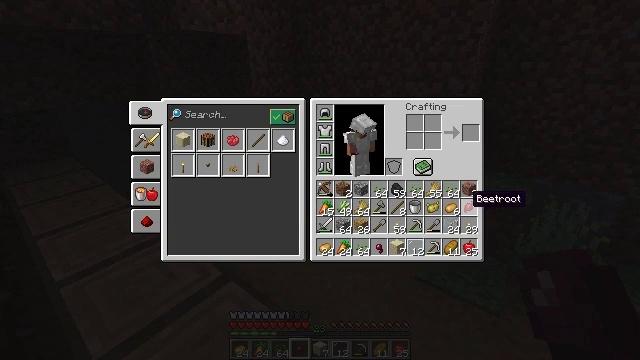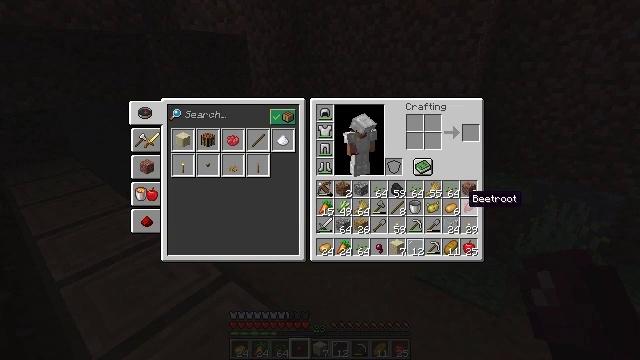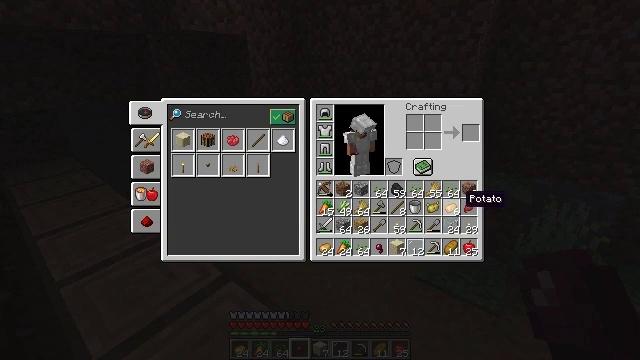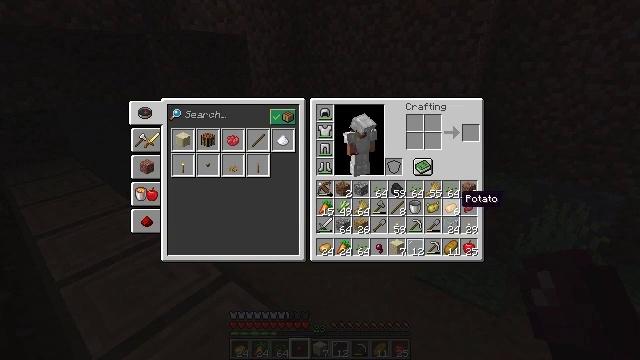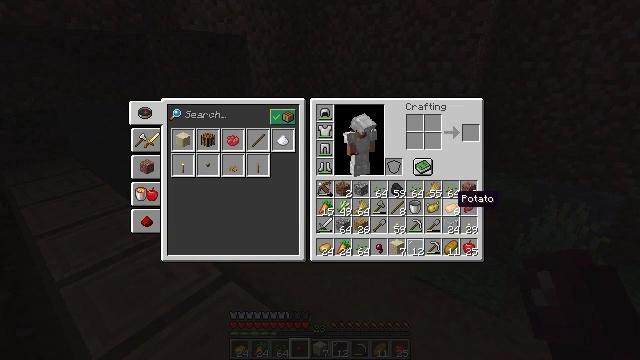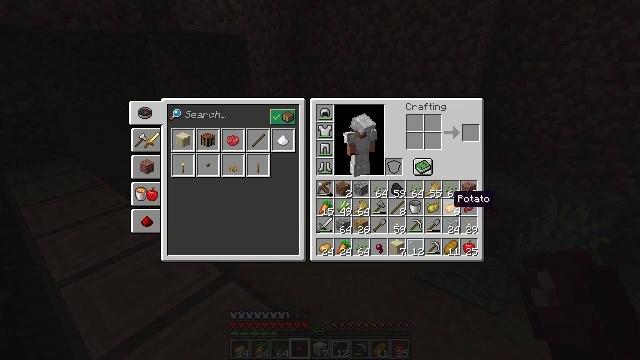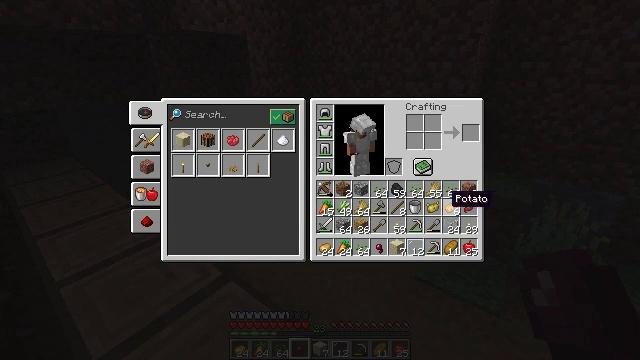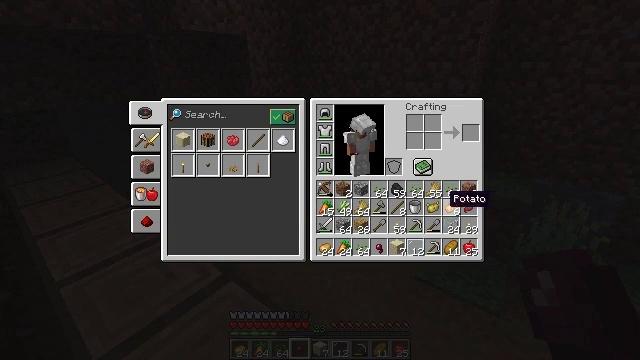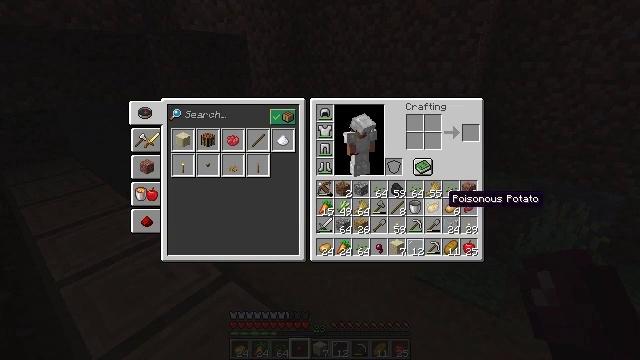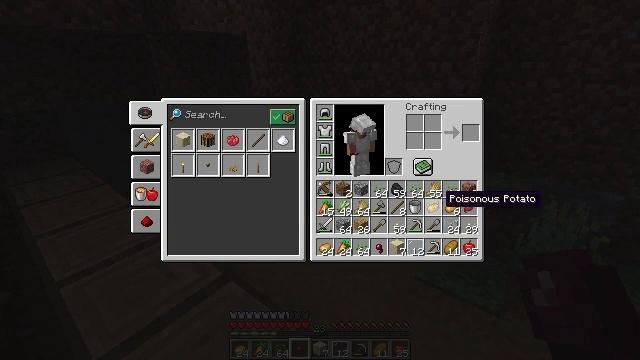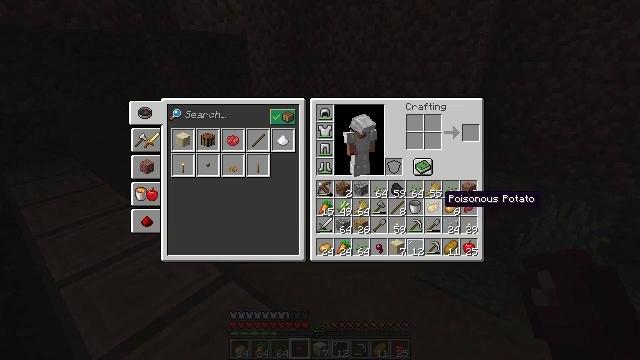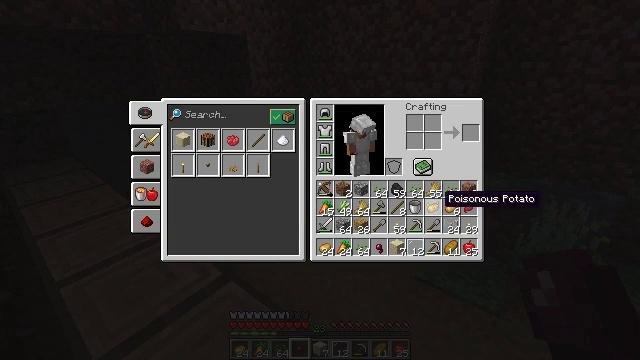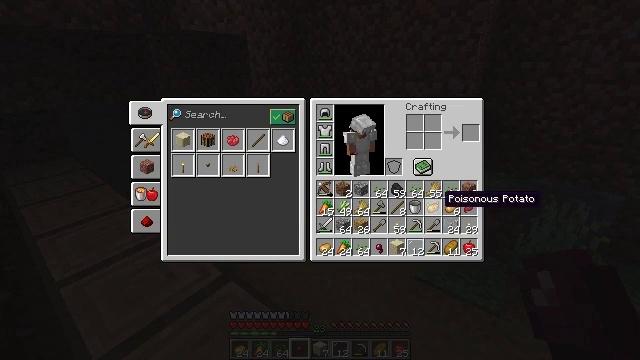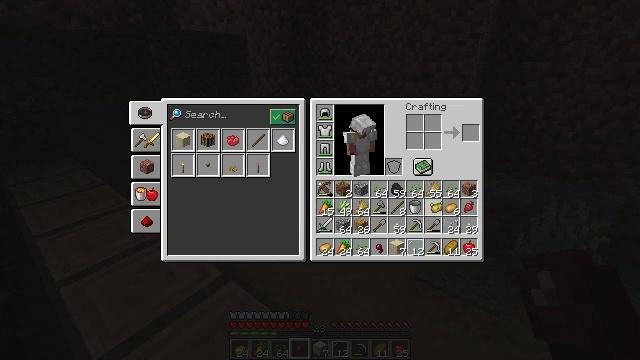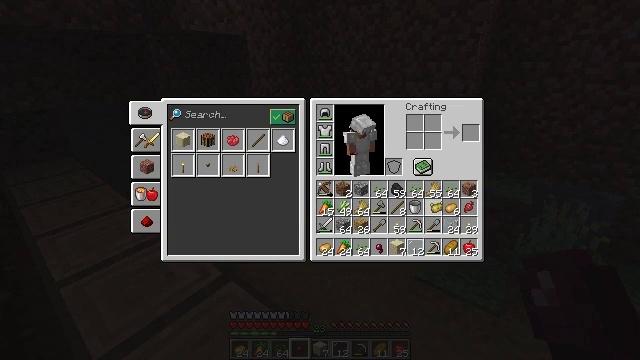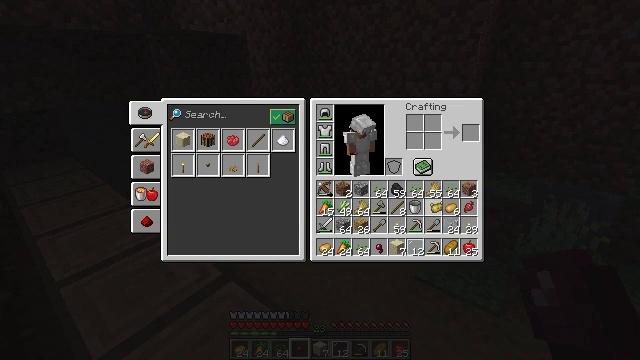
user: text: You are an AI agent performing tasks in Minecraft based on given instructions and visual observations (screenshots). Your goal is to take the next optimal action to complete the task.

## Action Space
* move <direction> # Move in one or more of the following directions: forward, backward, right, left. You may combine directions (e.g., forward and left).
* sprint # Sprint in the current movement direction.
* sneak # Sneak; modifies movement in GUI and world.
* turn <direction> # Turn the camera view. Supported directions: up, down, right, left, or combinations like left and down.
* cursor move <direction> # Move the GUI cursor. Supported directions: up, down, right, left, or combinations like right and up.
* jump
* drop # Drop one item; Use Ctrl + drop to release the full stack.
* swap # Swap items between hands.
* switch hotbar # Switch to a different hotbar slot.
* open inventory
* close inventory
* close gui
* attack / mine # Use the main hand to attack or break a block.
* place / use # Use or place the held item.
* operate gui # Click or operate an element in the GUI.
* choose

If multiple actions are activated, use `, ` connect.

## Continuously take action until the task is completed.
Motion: motion action
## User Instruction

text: Drop a poisonous potato.
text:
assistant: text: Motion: no_op
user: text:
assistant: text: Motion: no_op
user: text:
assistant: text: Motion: no_op
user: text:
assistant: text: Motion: no_op
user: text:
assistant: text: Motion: no_op
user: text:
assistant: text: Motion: no_op
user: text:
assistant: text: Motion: no_op
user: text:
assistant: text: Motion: no_op
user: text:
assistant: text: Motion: no_op
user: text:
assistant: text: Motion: no_op
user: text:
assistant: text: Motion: no_op
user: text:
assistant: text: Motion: no_op
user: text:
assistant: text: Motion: operate gui
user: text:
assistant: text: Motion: operate gui
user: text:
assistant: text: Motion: operate gui
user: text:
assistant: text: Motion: no_op
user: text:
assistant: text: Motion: no_op
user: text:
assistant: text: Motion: cursor move right and down
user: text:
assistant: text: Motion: cursor move right and down
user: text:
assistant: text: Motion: cursor move down
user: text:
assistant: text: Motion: no_op
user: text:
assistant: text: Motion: no_op
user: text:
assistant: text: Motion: no_op
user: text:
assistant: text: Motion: no_op
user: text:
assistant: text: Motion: no_op
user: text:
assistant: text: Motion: no_op
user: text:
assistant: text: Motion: operate gui
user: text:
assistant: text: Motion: operate gui
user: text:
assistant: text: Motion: operate gui
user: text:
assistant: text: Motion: no_op